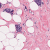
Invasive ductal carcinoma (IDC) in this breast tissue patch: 1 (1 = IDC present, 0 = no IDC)